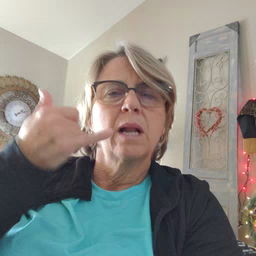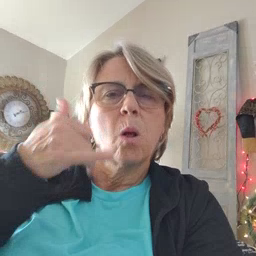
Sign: yellow